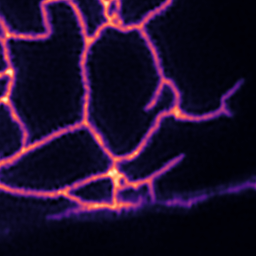
Label: Super-resolution ER image